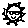
Label: sun